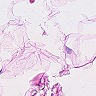
Metastatic tissue present: no